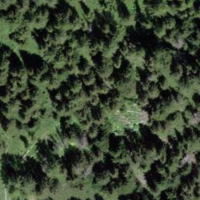
EUNIS habitat code: 43
Species observed at this site:
Melitaea diamina